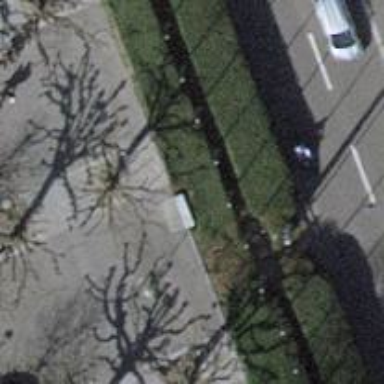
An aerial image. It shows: Power utility street cabinet.